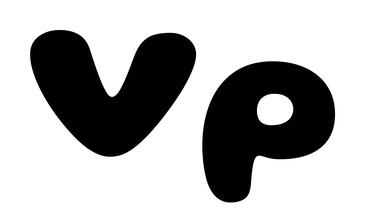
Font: Gluten_ExtraBold